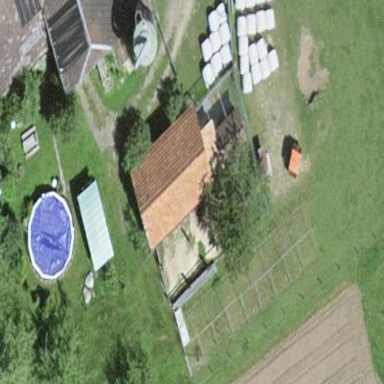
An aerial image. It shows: Barn.